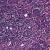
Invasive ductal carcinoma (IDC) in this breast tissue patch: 1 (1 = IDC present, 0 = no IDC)